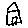
Label: house